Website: ulta-beauty
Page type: payment
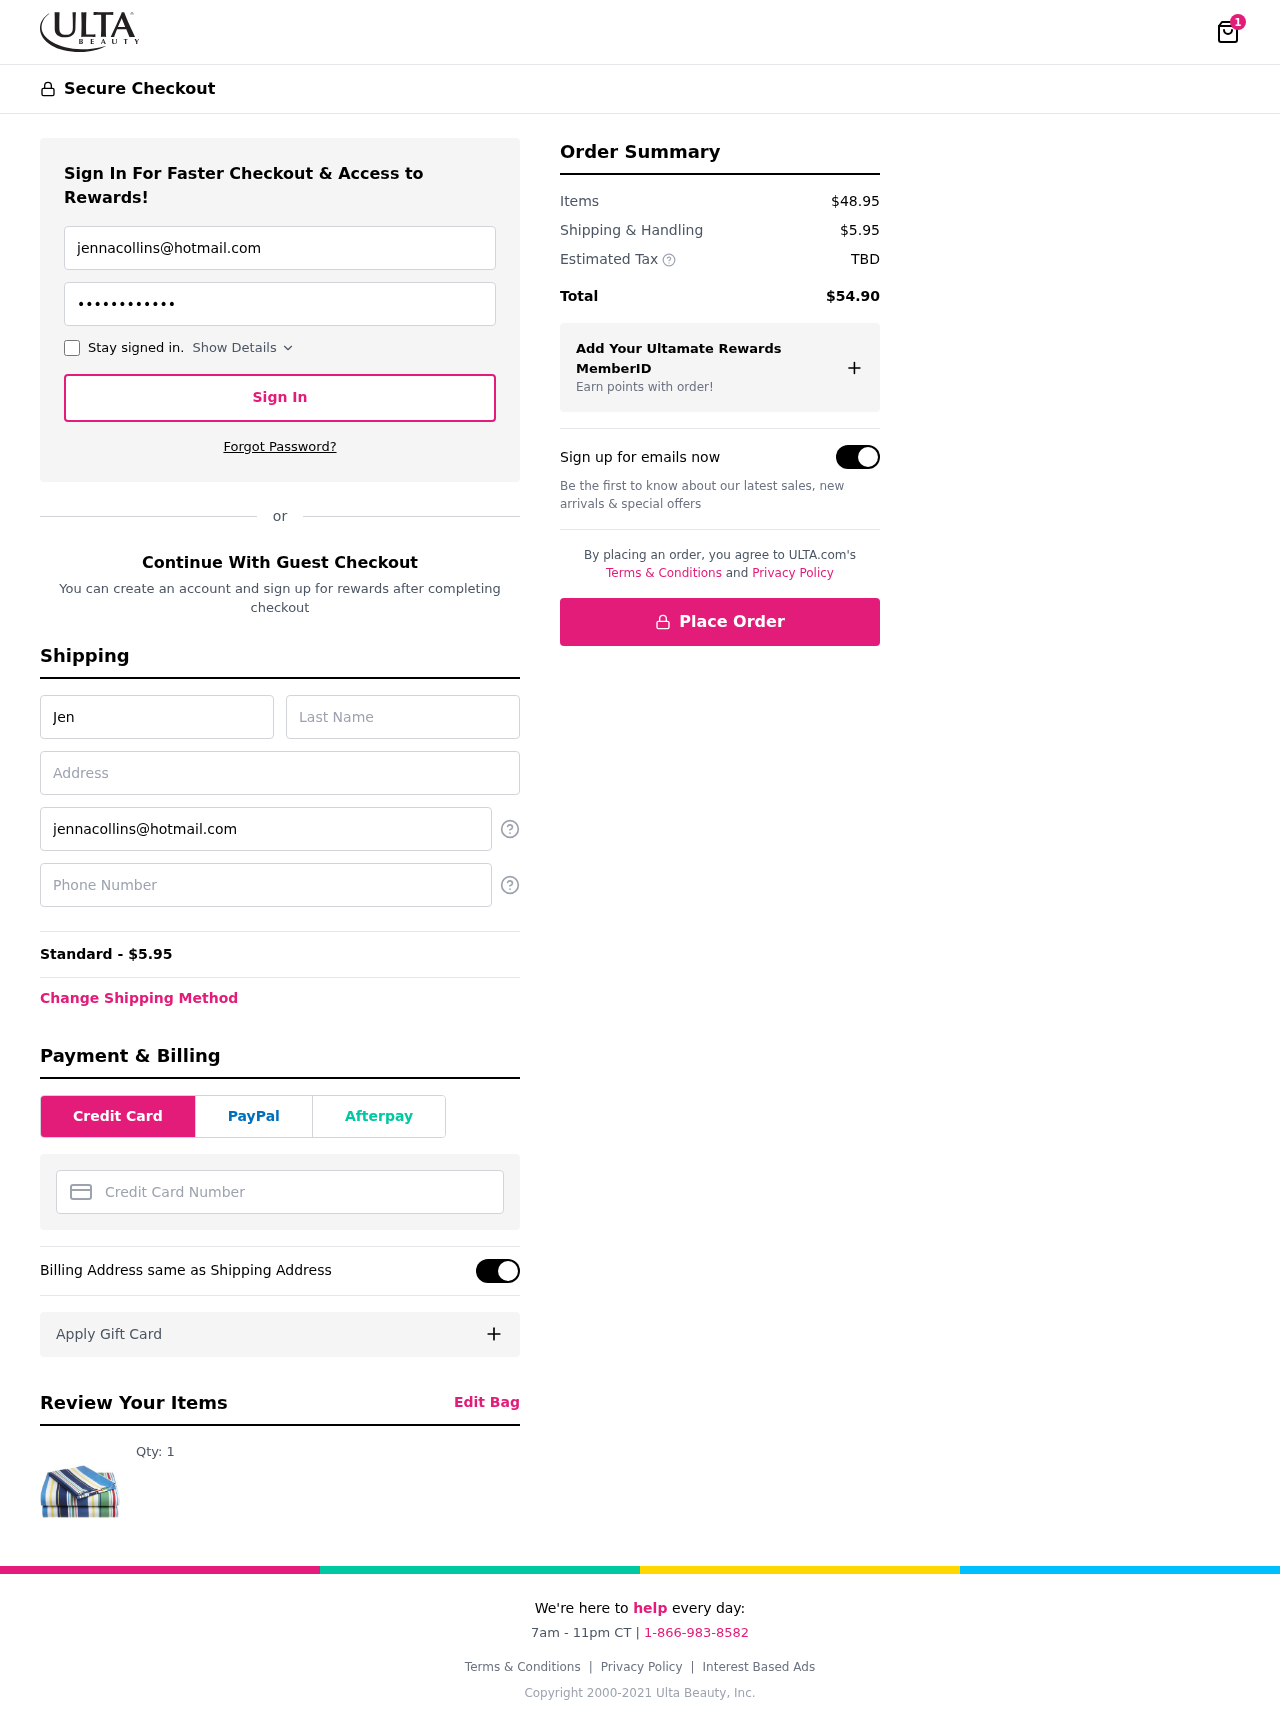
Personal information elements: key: PII_CARD_NUMBER
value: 2548 9704 8378 3857
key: PII_EMAIL
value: jennacollins@hotmail.com
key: PII_FIRSTNAME
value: Jenna
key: PII_LASTNAME
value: Collins
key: PII_PHONE
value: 2794496211
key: PII_STREET
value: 75927 David Via Suite 027
Product elements: key: PRODUCT1_QUANTITY
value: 1
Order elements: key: ORDER_NUM_ITEMS
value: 1
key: ORDER_SHIPPING_COST
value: $5.95
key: ORDER_SHIPPING_COST
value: Standard - $5.95
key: ORDER_SUBTOTAL
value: $48.95
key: ORDER_TAX
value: TBD
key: ORDER_TOTAL
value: $54.90